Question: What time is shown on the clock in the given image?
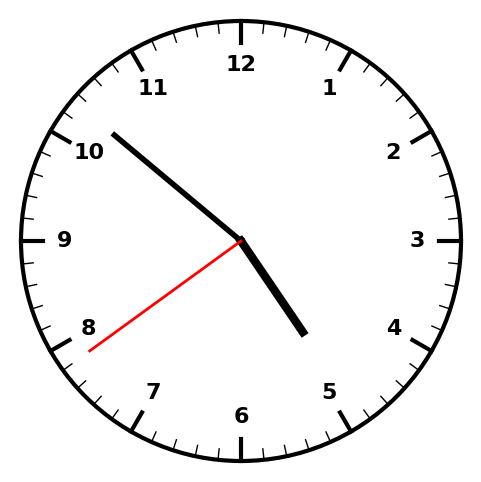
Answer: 04:51:39